Brain MRI, t1w sequence, axial 2D slice.
Patient: age 42, sex F, weight 95 kg, height 1.95 m
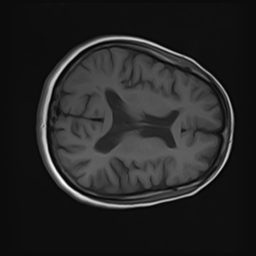